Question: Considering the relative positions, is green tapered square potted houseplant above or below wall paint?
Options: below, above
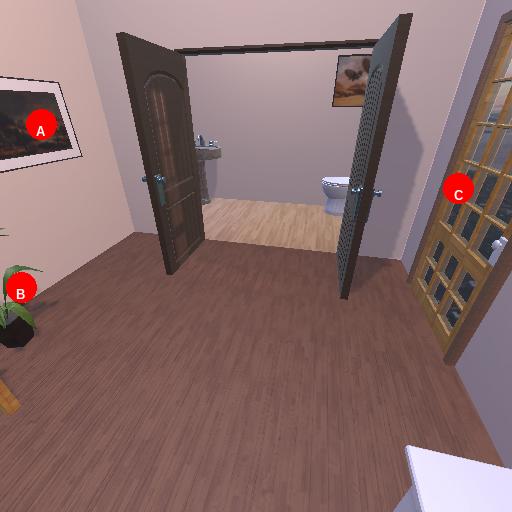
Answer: below